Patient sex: M
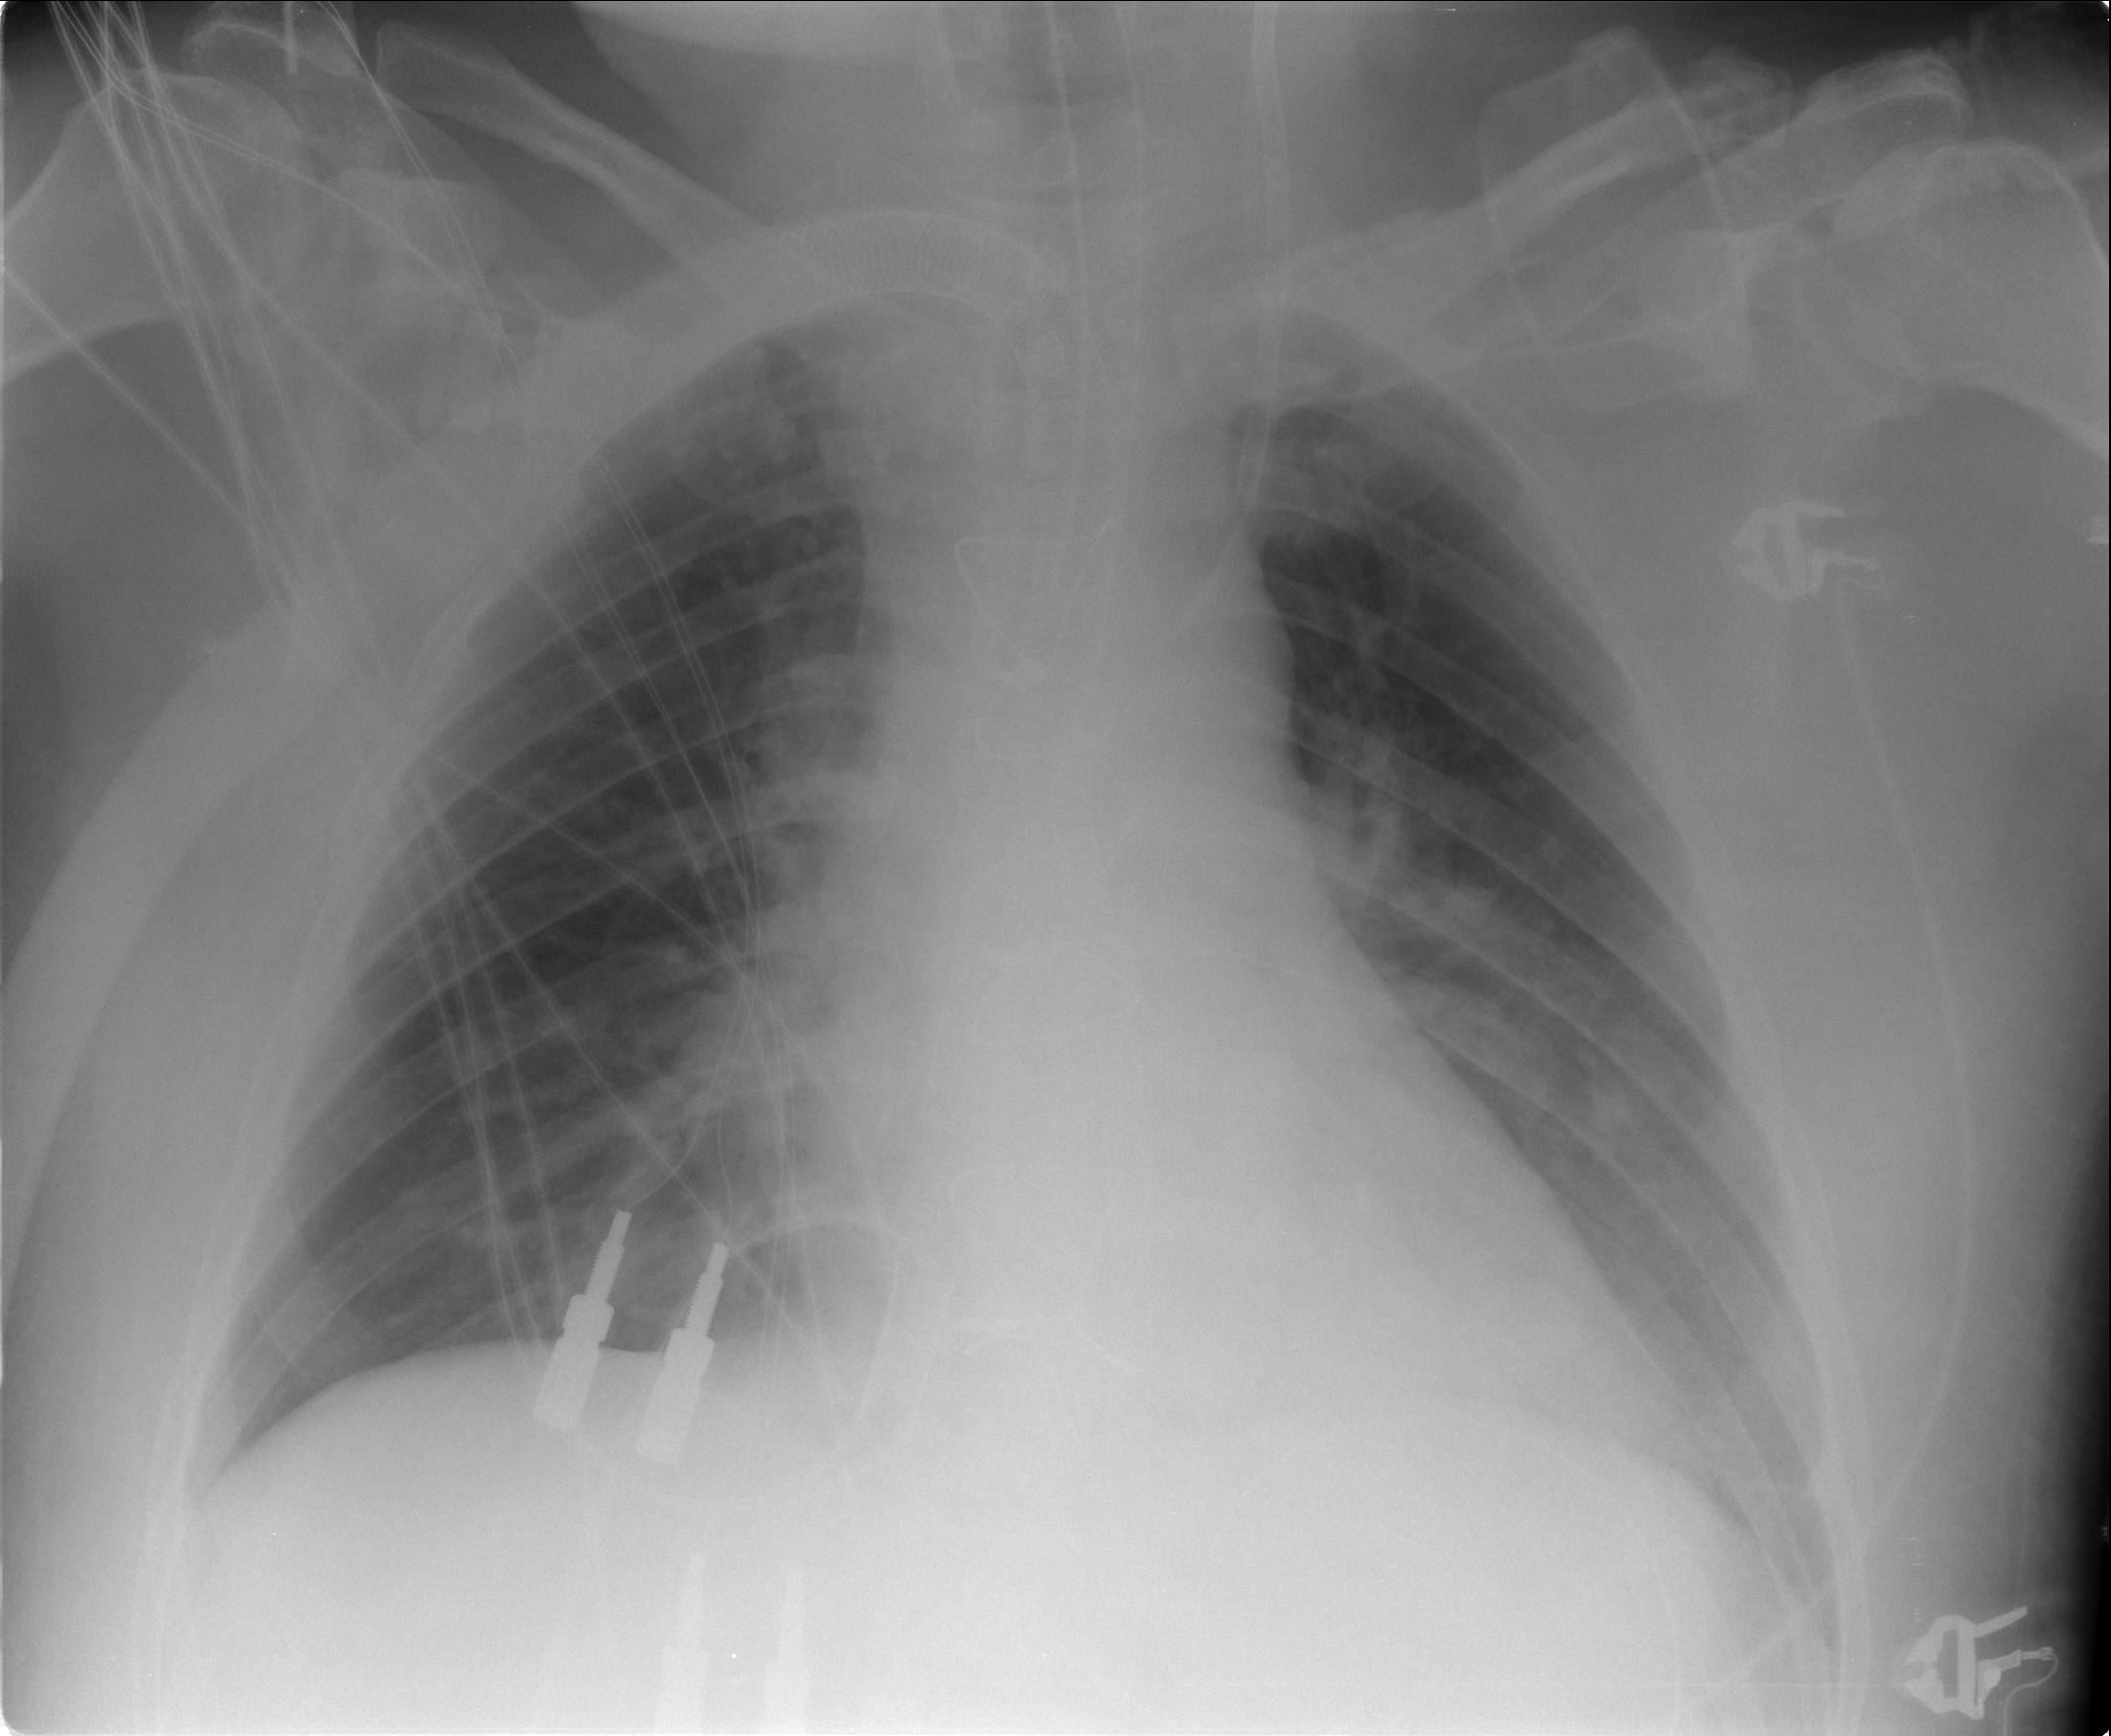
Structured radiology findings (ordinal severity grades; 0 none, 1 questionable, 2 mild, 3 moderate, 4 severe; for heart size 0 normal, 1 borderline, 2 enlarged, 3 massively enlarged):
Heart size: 0
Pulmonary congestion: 0
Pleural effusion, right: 0
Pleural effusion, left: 0
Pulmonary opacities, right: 1
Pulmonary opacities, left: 1
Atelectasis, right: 0
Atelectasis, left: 0